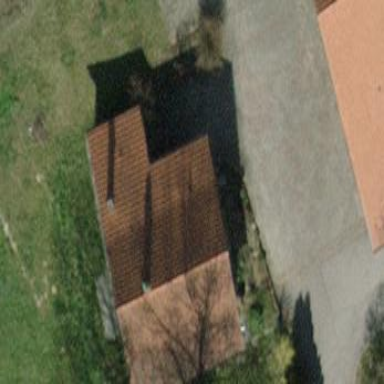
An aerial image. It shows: Farm building with gabled roof.